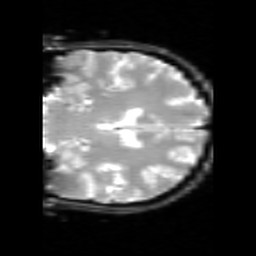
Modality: inplaneT2
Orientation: coronal
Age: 41
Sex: female